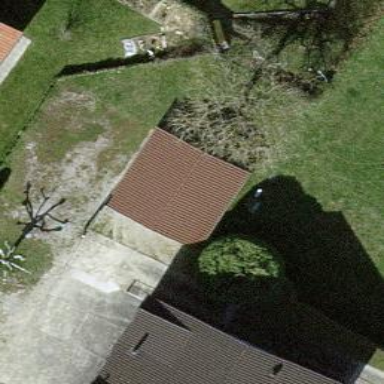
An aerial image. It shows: Garage building.